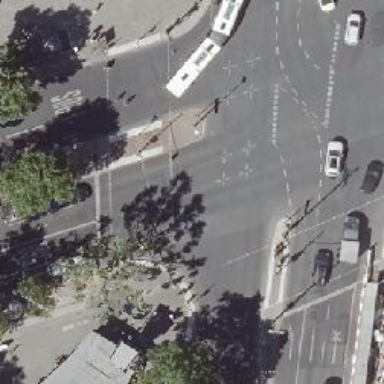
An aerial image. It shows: Footway located on traffic island.